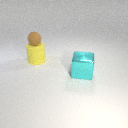
large yellow rubber cylinder behind large cyan metal cube